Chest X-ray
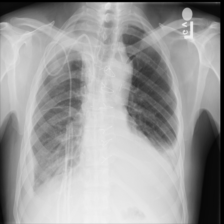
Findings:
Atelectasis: negative
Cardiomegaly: negative
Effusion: positive
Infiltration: negative
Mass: negative
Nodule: negative
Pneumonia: negative
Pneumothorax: negative
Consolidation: negative
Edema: negative
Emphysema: negative
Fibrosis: negative
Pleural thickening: negative
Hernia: negative